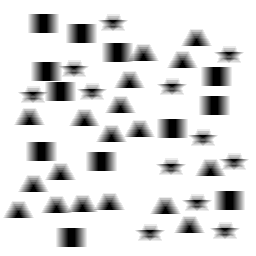
Squares: 12
Triangles: 18
Stars: 12
Total shapes: 42